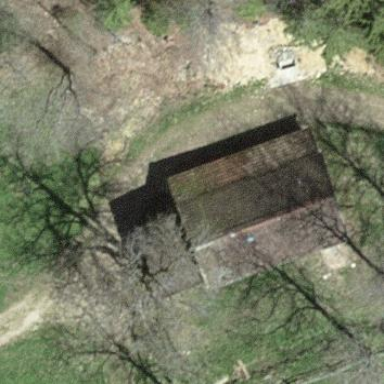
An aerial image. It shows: Cabin is depicted in the image.